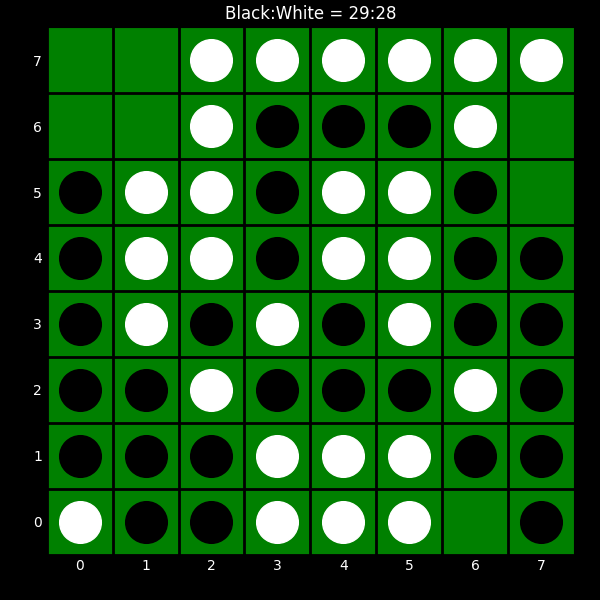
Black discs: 29
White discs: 28